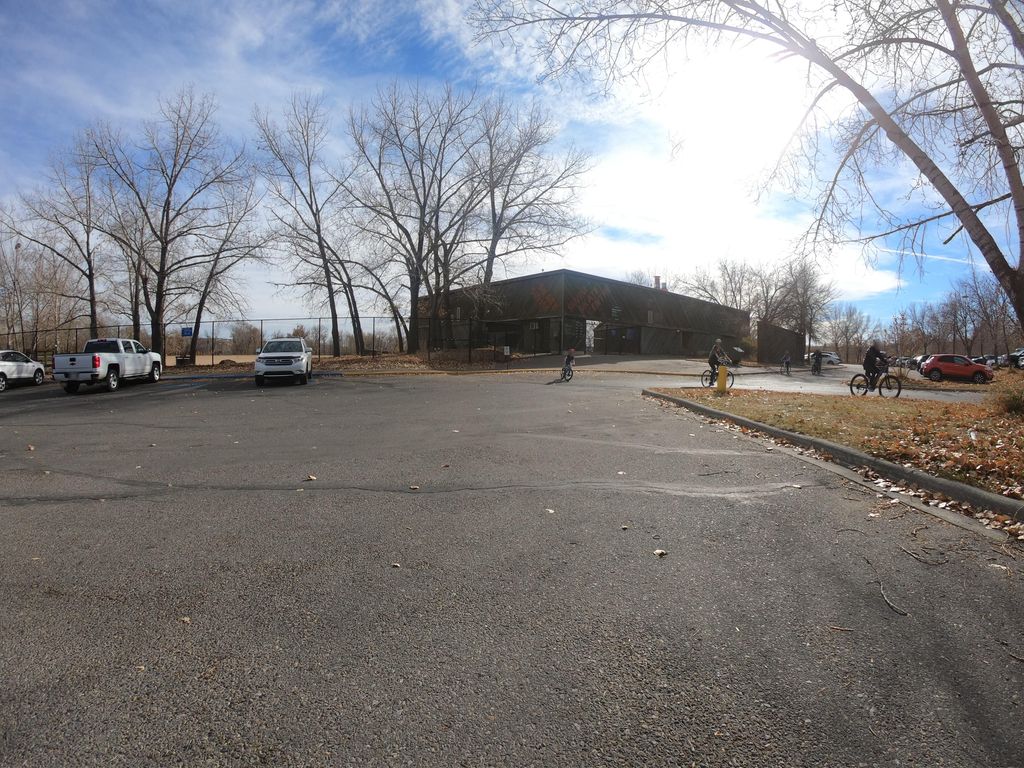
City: calgary